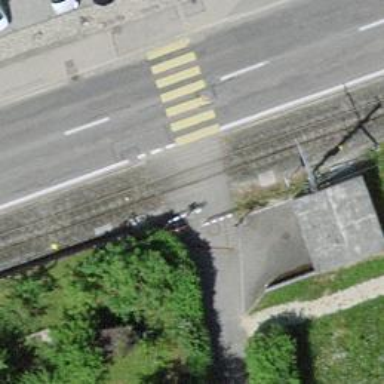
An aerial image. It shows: Railway crossing.